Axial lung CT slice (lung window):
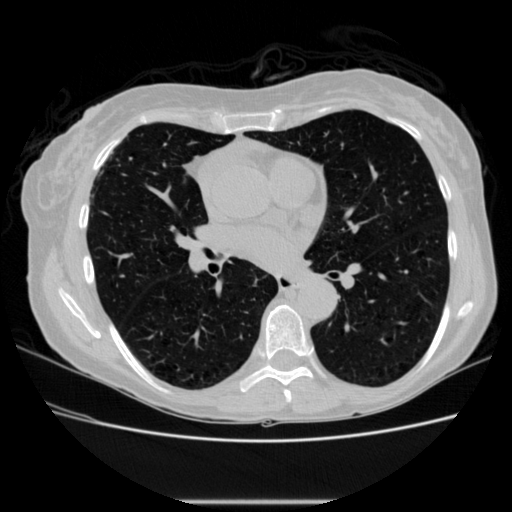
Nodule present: no